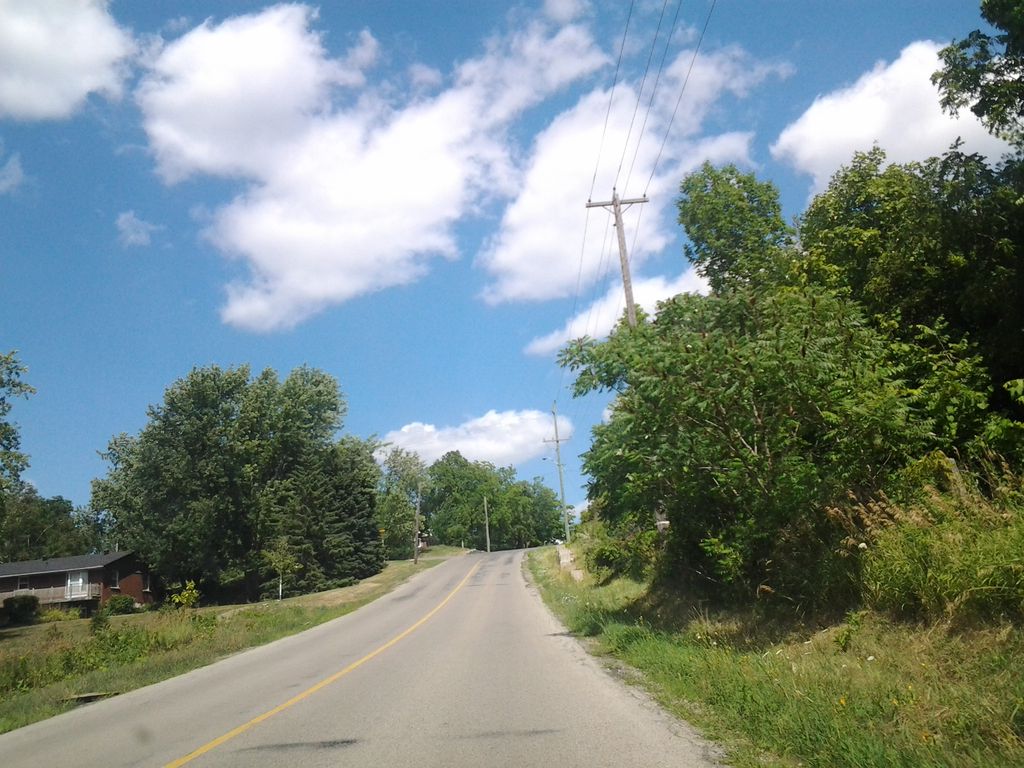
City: hamilton